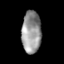
Tissue: skin
Cell type: Epithelial cells
Senescence score: 0.2389
Nuclear area (px): 798
Mean DAPI intensity: 149.996